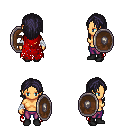
a pixel art fantasy rpg character, female body template, human, tanned skin, red tattered cape, magenta pants, raven long hairstyle, white cloth bandages, black shoes, shield, four views (front, back, left, right), 2x2 character sprite sheet, small pixel art, hard edges, no anti-aliasing